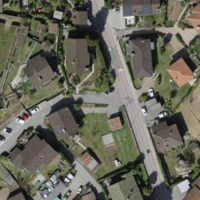
EUNIS habitat code: 55
Species observed at this site:
Cosmos bipinnatus
Impatiens parviflora
Geranium sanguineum
Viburnum tinus
Aruncus dioicus